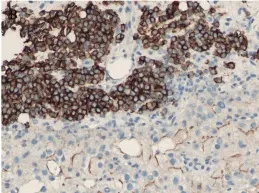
(B) Positive CD38 immunostaining was observed in myeloma (x200).
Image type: pathology (immunostaining)